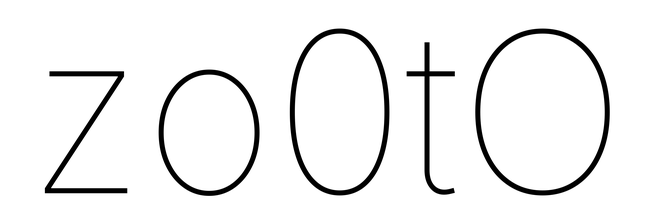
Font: Inter_Thin